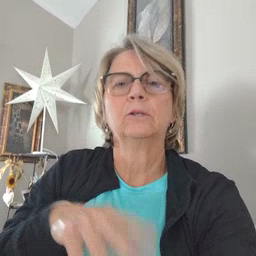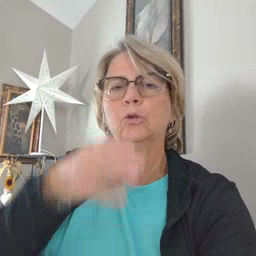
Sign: fireman